Question: I have table in that there are relation between Parent and Child, in this my ParentID and SID data type is , now I want to sort the data based on the it's ParentID. the value in my table is like below:

How can I sort the data of this table based on the ParentID.
Any one please help me to archive this.
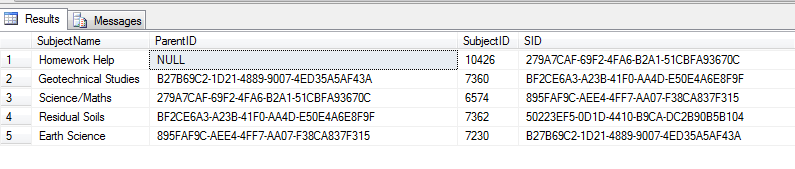
Answer: You can just use an 'ORDER BY' in your 'SELECT' statement.
'''
SELECT SubjectName, ParentID, SubjectID, SID
FROM yourTable
ORDER BY ParentID
'''
It might look like the data isn't sorted but it is, it just sorts different since it is a uniqueidentifier. Here is some info I found on sorting by GUIDs.
<URL>